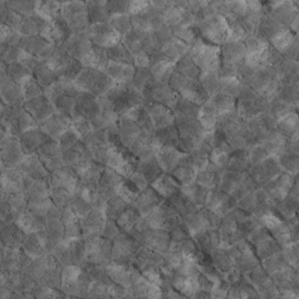
Label: non_frost